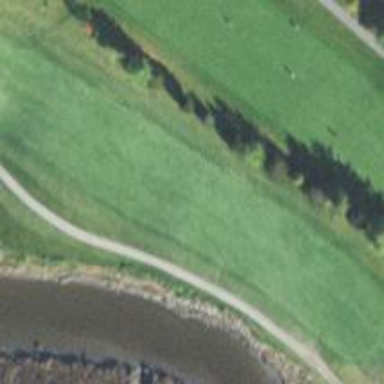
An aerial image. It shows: Golf hole.